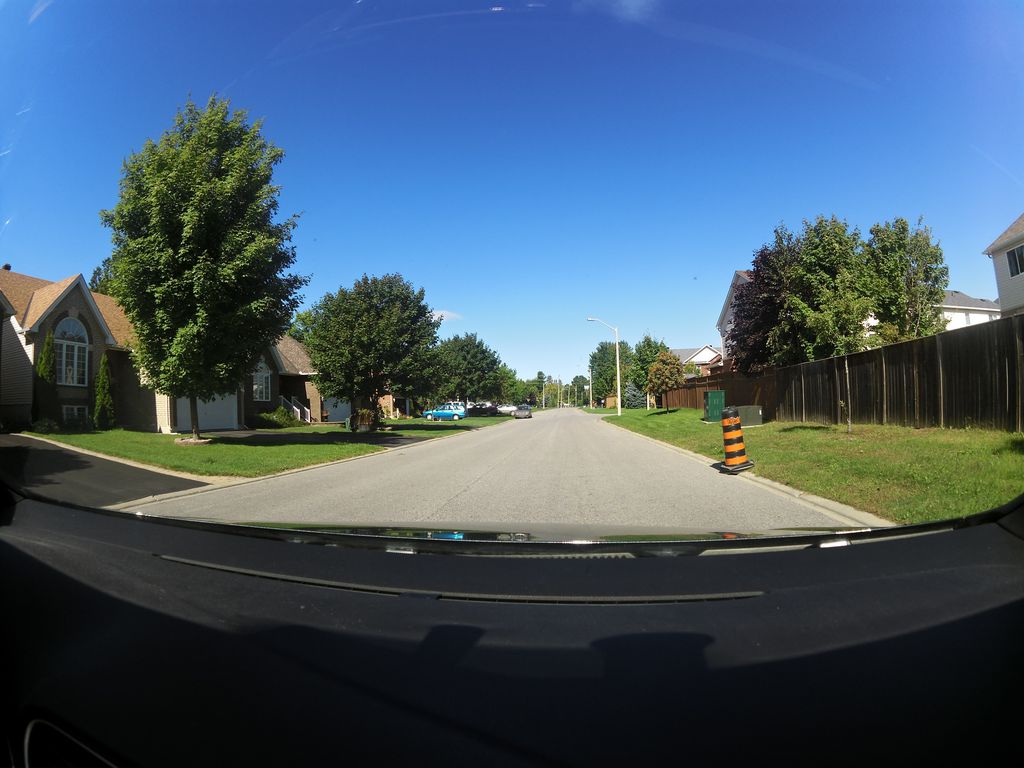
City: ottawa-gatineau